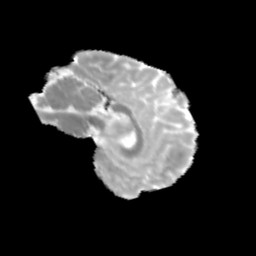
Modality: MD
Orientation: sagittal
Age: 13
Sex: male
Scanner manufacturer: siemens
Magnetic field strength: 3 T
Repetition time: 3.8 s
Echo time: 0.07 s